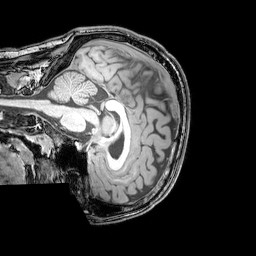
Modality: T1w
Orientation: sagittal
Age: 22
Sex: male
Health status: healthy
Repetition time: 0.081 s
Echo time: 0.037 s